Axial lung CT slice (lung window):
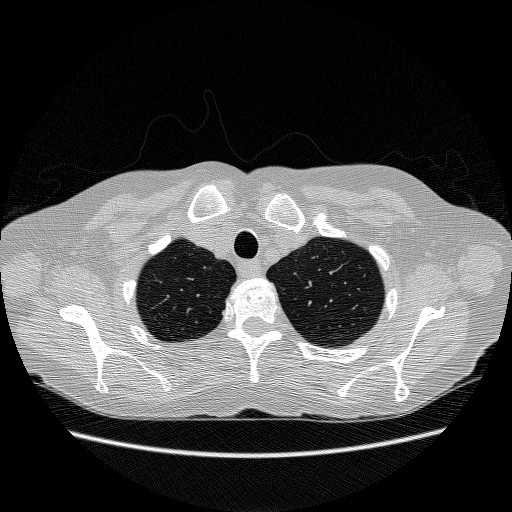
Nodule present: no